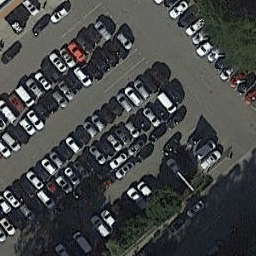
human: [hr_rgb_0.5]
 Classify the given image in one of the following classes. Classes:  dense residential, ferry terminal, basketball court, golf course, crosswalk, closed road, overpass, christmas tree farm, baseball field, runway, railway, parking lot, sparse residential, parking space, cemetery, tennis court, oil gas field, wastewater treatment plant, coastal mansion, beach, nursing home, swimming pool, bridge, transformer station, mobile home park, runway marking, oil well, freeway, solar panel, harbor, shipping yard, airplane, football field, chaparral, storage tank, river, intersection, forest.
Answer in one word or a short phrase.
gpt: parking lot